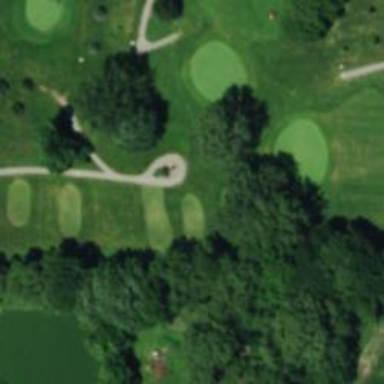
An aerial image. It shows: Service road with high-quality grade1 tracktype. It resembles golf cart path.